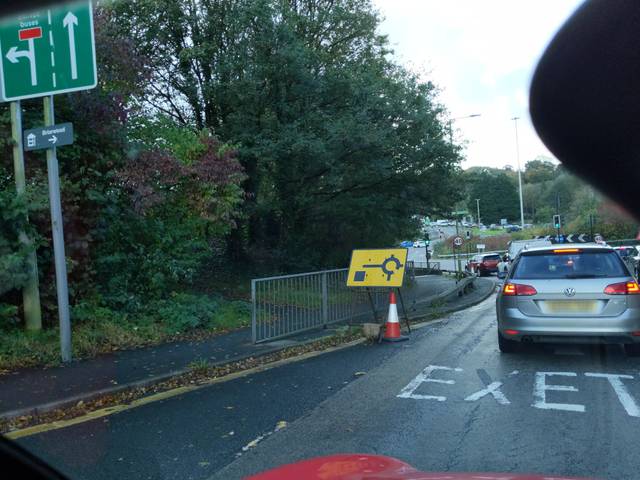
Region: United Kingdom
Coordinates: 50.401, -4.134